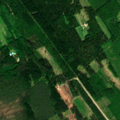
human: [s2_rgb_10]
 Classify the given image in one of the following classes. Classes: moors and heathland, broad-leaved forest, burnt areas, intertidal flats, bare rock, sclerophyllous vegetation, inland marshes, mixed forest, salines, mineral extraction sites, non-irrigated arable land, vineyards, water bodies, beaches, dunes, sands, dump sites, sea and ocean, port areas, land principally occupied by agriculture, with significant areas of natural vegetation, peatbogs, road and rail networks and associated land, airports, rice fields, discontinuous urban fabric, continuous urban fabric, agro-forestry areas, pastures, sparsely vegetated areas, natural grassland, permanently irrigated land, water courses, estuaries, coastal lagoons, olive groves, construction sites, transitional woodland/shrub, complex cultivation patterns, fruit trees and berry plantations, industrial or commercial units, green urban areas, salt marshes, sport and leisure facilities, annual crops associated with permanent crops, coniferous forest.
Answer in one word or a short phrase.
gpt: land principally occupied by agriculture, with significant areas of natural vegetation, coniferous forest, mixed forest, transitional woodland/shrub